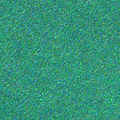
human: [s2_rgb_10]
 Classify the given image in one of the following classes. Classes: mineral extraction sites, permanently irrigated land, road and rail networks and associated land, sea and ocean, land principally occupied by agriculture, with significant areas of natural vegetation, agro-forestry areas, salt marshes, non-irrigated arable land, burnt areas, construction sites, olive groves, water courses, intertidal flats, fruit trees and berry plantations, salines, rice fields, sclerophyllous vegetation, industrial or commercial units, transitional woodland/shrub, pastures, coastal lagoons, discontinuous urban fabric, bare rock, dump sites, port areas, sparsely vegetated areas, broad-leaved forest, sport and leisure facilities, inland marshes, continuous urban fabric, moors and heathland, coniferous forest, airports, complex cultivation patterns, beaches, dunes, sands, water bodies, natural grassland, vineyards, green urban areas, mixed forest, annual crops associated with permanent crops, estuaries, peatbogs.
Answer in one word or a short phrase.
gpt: sea and ocean